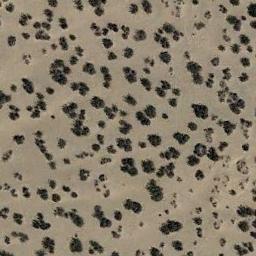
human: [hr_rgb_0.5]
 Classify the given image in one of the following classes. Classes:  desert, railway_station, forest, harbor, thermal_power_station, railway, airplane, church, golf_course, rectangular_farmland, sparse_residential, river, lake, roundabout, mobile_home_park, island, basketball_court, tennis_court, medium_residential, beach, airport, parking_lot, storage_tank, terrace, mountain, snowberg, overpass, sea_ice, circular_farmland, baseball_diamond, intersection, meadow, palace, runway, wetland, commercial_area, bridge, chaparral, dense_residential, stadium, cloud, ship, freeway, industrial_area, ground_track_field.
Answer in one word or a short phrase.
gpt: chaparral